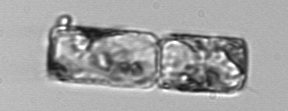
Label: Guinardia_delicatula